Question: I'm trying to change font color on click, but unfortunetely it doesnt change. What is the correct way to do it ?
'''
$("#hepsi").click(function(){
$(this).removeClass('boskolon2').addClass('boskolon').siblings('.boskolon').removeClass('boskolon').addClass('boskolon2');
$(this).children("img").not("img.profimg").hide();
$(this).children("font").css({color: 'red'});
});
'''
html
'''
<div id="hepsi" class="boskolon2">
<img class="profimg" src="misal.png" width=36 \><div>
<b><font id="probas">AkifFF</font></b><br>22, Mersin</div>
</div>
'''

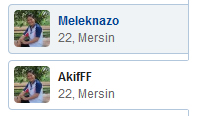
Answer: Use '.find()' instead of '.children()', note '.children()' only travels a single level down the DOM tree.
'''
$(this).find("font").css({"color": 'red'});
'''